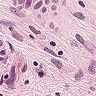
Metastatic tissue present: yes